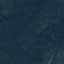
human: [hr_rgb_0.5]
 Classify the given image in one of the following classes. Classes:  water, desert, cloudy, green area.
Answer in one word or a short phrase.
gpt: green area